Question: I'm trying to create my own section header for my grouped cells. When I create it, using the following code, it looks as if the bounds are off. More specifically the height of the 'CGRect'

'''
- (UIView *)tableView:(UITableView *)tableView viewForHeaderInSection:(NSInteger)section
{
UIView *header = [[[UIView alloc] initWithFrame:CGRectMake(0, 0, tableView.bounds.size.width, 50)] autorelease];
[header setBackgroundColor:[UIColor clearColor]];
UILabel *label = [[[UILabel alloc] initWithFrame:CGRectMake(10, 3, tableView.bounds.size.width, 18)] autorelease];
label.textColor = [UIColor redColor];
label.text = @"SOME TEXT";
label.backgroundColor = [UIColor clearColor];
[header addSubview:label];
return header;
}
'''
Any idea why the height is off? Am I missing something?
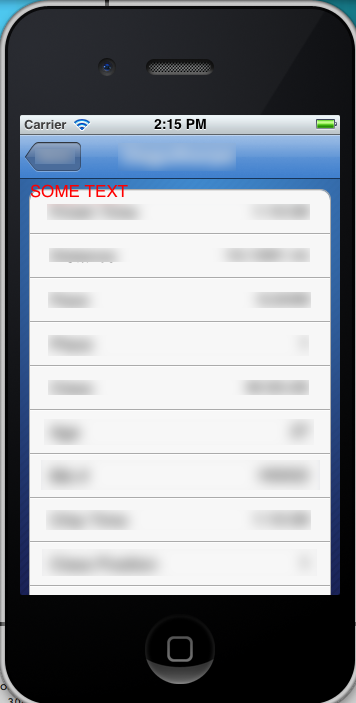
Answer: Have you also implemented 'tableView:heightForHeaderInSection:' as described in the docs? This should return 50 for your table.